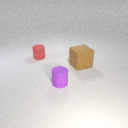
large brown rubber cube to the right of small purple rubber cylinder